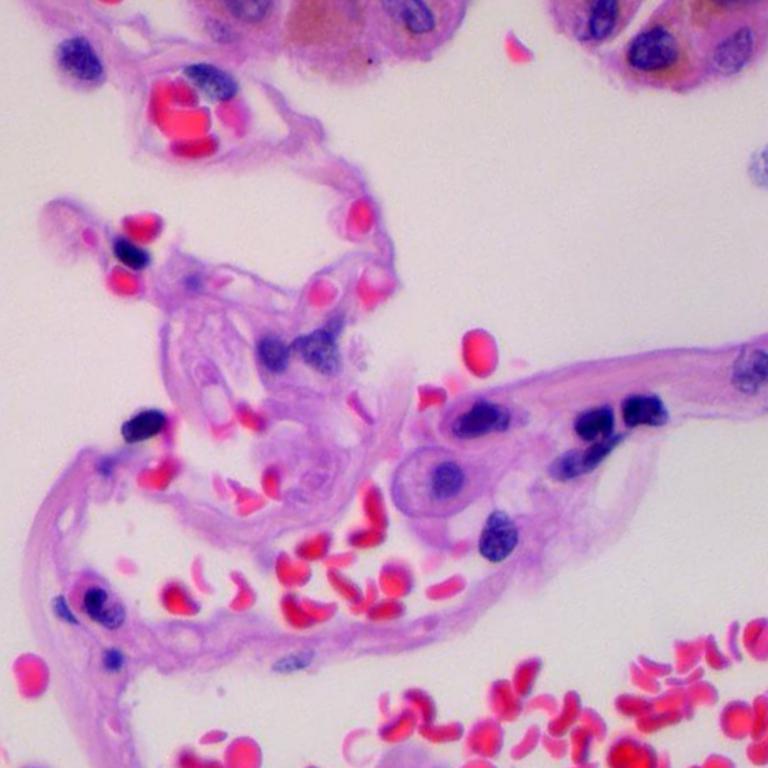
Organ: lung
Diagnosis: benign